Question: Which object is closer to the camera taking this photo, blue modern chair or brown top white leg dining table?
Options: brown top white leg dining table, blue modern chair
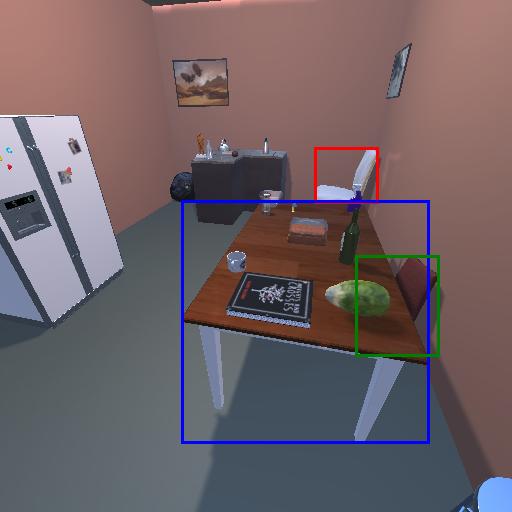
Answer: brown top white leg dining table